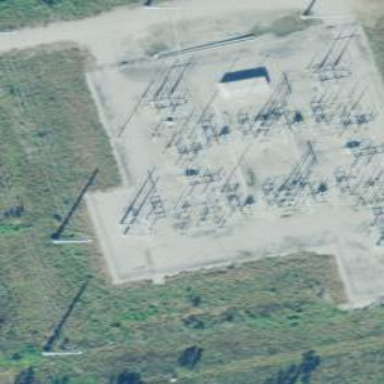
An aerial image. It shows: Switch used for power control.